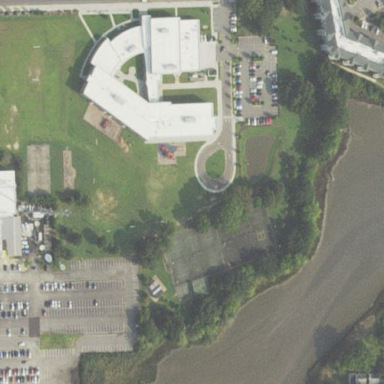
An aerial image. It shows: School.